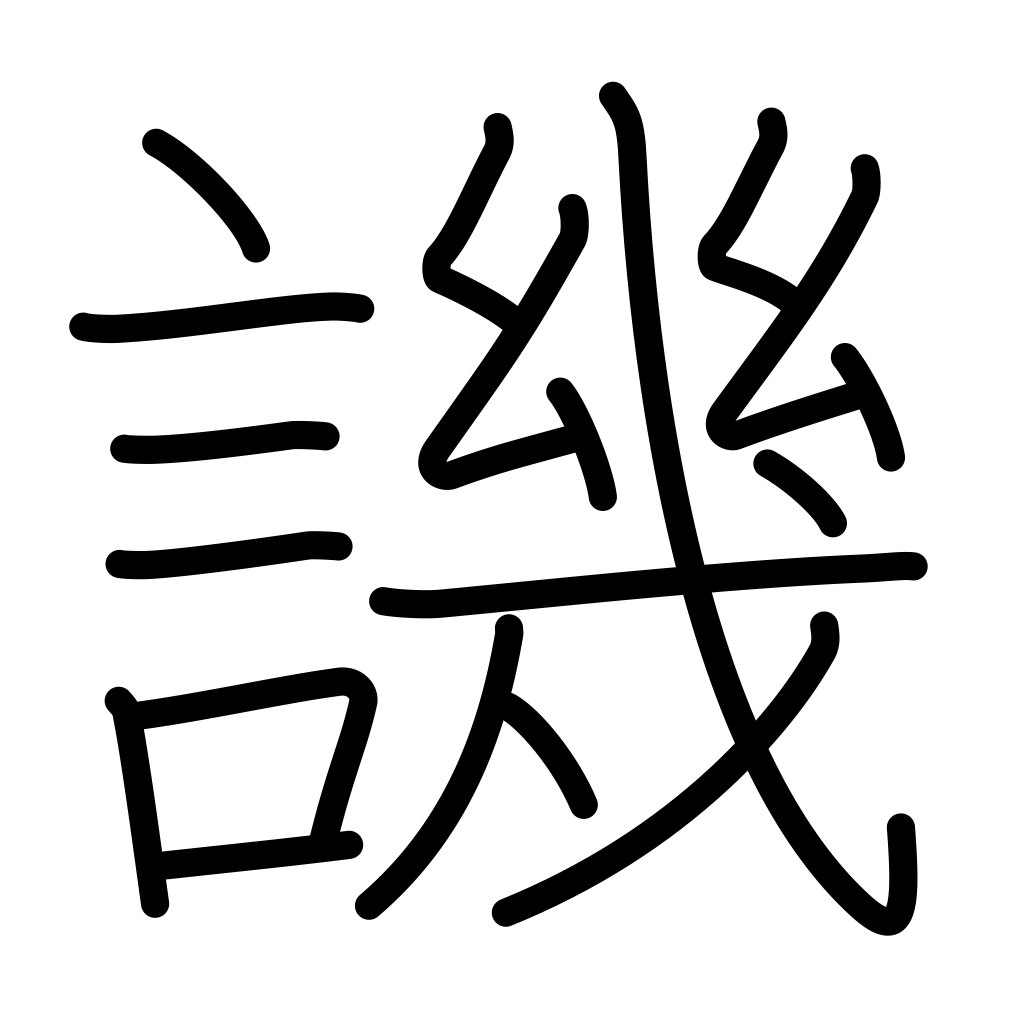
Meaning: slander, disparage, censure, criticize